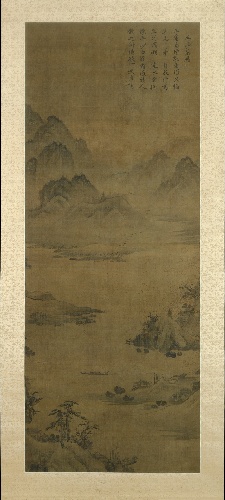
Title: 모래밭에 내려앉는 기러기 조선|平沙落雁圖 朝鮮|Wild geese descending to sandbar
Artist: Unidentified artist
Date: late 15th–early 16th century
Object type: Hanging scroll
Classification: Paintings
Medium: Hanging scroll; ink on silk
Culture: Korea
Period: Joseon dynasty (1392–1910)
Dimensions: Image: 49 3/4 × 19 1/4 in. (126.4 × 48.9 cm)
Overall with mounting: 91 3/4 × 24 1/2 in. (233 × 62.2 cm)
Overall with knobs: 91 3/4 × 27 1/4 in. (233 × 69.2 cm)
Department: Asian Art
Credit line: Purchase, Harris Brisbane Dick Fund, John M. Crawford Jr. Bequest, and The Vincent Astor Foundation Gift, 1992
Accession year: 1992
Repository: Metropolitan Museum of Art, New York, NY
Tags: Mountains|Rivers|Landscapes